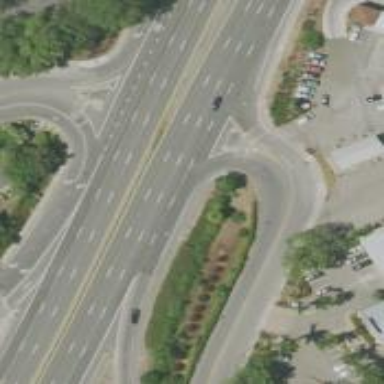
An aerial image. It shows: Trunk link highway.